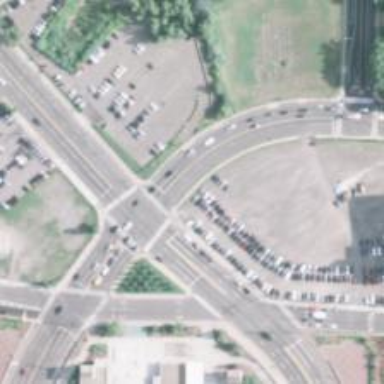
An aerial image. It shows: Marked road crossing.